Question: My goal is to have the HTML input elements dynamically change to fit their contents. I have something working pretty well, see <URL>.
My problem is: you can see that when you type many characters into the text field, the width is actually always a certain percentage (or so) longer than the text content.

See the little space to the right of the last "j" in the input field? I wish the input would just snug up exactly with the end of the text value. The longer the text value is typed into the input, the more drastic the problem.
I am setting the width of the input from the width of the adjacent '<span>' element. Anyone know why the width I am getting is actually a little larger than the width of the text in the input?
I fixed the problem using the answer below and here is some working code with jQuery: <URL>.
'''
$('input').width('10px').keyup(function(){
$('#a').remove();
$(this).after('<span id="a">'+$(this).val()+'</span>');
$('#a').css({
'font-family':$(this).css('font-family'),
'font-size':$(this).css('font-size')
});
$(this).width($('#a').width());
});
'''
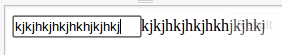
Answer: This happens because the font of your test span is not the same as the font of the text box; thus the character widths don't match. You should either
- -
The latter looks better (keeps native text box font), but is harder to implement, so I wrote <URL> to do it.
'''
var computed = window.getComputedStyle($('input')[0]);
$('#a').css({
'font-family': computed.fontFamily,
'font-size': computed.fontSize
});
'''